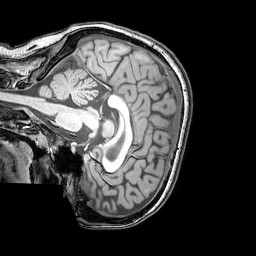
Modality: T1w
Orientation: sagittal
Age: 22
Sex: female
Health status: healthy
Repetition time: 0.081 s
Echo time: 0.037 s